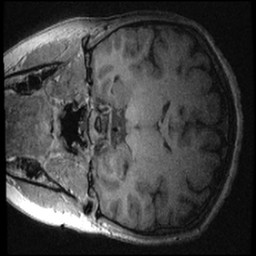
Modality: T1w
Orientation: coronal
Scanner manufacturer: ge
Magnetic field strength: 3 T
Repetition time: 0.007012 s
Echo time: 0.002612 s